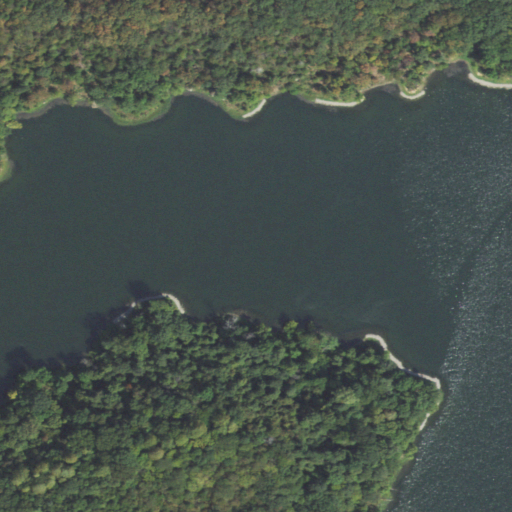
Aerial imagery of valley in Illinois named Cove Hollow containing open water, deciduous forest, mixed forest, and grassland